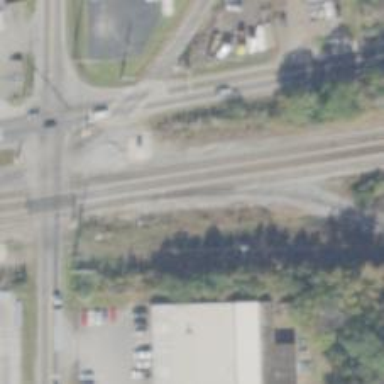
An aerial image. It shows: Railway spur junction.